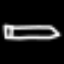
Label: pencil